Question: I have a custom UITableViewCell Card style dynamic height and it the spaces are constant through the app. I am using storyboard and I have UIToolbar underneath the UINavigationBar.

'''
- (NSInteger)numberOfSectionsInTableView:(UITableView *)tableView {
return 1;
}
- (NSInteger)tableView:(UITableView *)tableView numberOfRowsInSection:(NSInteger)section
{
if (!_listOfMessages) {
return 0;
}
else if (_unreadMessages && [self.segmentControl selectedSegmentIndex] == 0)
return _unreadMessages.count;
else
return _listOfMessages.count;
}
- (UITableViewCell *)tableView:(UITableView *)tableView cellForRowAtIndexPath:(NSIndexPath *)indexPath {
WCFeedItem *item;
if ([self.segmentControl selectedSegmentIndex] == 0) {
item = _unreadMessages[indexPath.row];
}
else {
item = _listOfMessages[indexPath.row];
}
RKCardInboxCell *cell = (RKCardInboxCell *)[tableView dequeueReusableCellWithIdentifier:@"RKCardInboxCell"];
// Configure the cell...
if (cell == nil) {
cell = [[RKCardInboxCell alloc] initWithStyle:UITableViewCellStyleDefault reuseIdentifier:@"RKCardInboxCell"];
}
else {
[[[cell.contentView viewWithTag:99] viewWithTag:97] removeFromSuperview];
cell.cardView.backgroundColor = [UIColor whiteColor];
}
[cell layoutSubviews];
[cell.profileImage setImageWithURLRequest:[[NSURLRequest alloc] initWithURL:[NSURL URLWithString:item.person.avatar_feed]] placeholderImage:[UIImage imageNamed:@"loading"] success:
^(NSURLRequest *request, NSHTTPURLResponse *response, UIImage *image) {
cell.profileImage.image = image;
} failure:^(NSURLRequest *request, NSHTTPURLResponse *response, NSError *error) {
}];
[cell setItem:item];
cell.titleLabel.lineBreakMode = NSLineBreakByWordWrapping;
cell.titleLabel.numberOfLines = 0;
CGRect expectedLabelSize = [item.summary boundingRectWithSize:CGSizeMake(268, MAXFLOAT)
options:NSStringDrawingUsesLineFragmentOrigin
attributes:@{NSFontAttributeName:cell.titleLabel.font}
context:nil];
// NSLog(@"size %@", NSStringFromCGSize(expectedLabelSize.size));
CGRect newFrame = cell.titleLabel.frame;
newFrame.size.height = expectedLabelSize.size.height;
cell.titleLabel.frame = newFrame;
cell.titleLabel.text = item.summary;
cell.nameLabel.text = item.person.name;
cell.descriptionLabel.text = item.messageTo;
[cell.timeButton setTitle:item.date forState:UIControlStateNormal];
if (item.isUnseen) {
cell.cardView.backgroundColor = [UIColor colorWithRed:0.94 green:0.97 blue:1 alpha:1];
UIView *circleView = [[UIView alloc] initWithFrame:CGRectMake(10,20,10,10)];
circleView.alpha = 0.5;
circleView.layer.cornerRadius = 5;
circleView.backgroundColor = [UIColor colorWithRed:0 green:0.2 blue:0.4 alpha:1.0];
circleView.tag = 97;
CGRect timeLabel = [[cell.contentView viewWithTag:99] viewWithTag:98].frame;
circleView.center = CGPointMake((timeLabel.origin.x + timeLabel.size.width) - circleView.frame.size.width, timeLabel.origin.y + timeLabel.size.height + circleView.frame.size.height);
[[cell.contentView viewWithTag:99] addSubview:circleView];
//[cell bringSubviewToFront:circleView];
}
cell.cardView.frame = CGRectMake(10, 5, 300, 160-8+expectedLabelSize.size.height-5);
return cell;
}
- (CGFloat)tableView:(UITableView *)tableView heightForRowAtIndexPath:(NSIndexPath *)indexPath
{
UIFont *font = [UIFont systemFontOfSize:13];
NSString *aboutText = [_listOfMessages[indexPath.row] summary];
// ios 7 only
CGRect boundingRect = [aboutText boundingRectWithSize:CGSizeMake(268, MAXFLOAT)
options:NSStringDrawingUsesLineFragmentOrigin
attributes:@{NSFontAttributeName:font}
context:nil];
CGSize boundingSize = boundingRect.size;
// end ios7 only
// [cardSizeArray addObject:[NSNumber numberWithInt:160-8+boundingSize.height]];
return (160-8+boundingSize.height);
}
'''
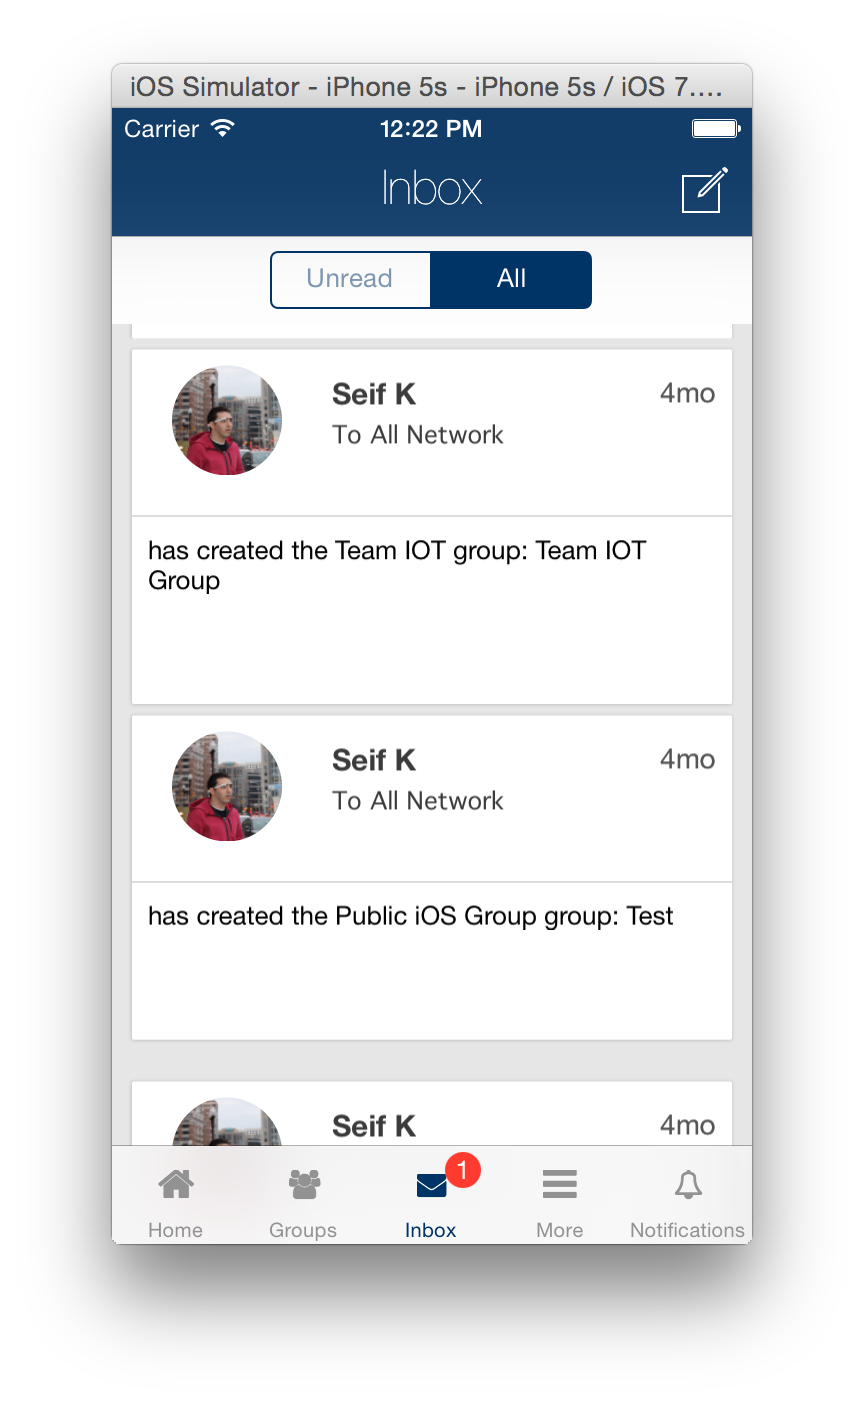
Answer: Is it because the 'cardView' is 300 points wide but 'heightForRowAtIndexPath' uses 268 points? It looks the row in question has text that would probably wrap to two lines at 268 but only one line at 300. Without seeing the layout code for 'RKCardInboxCell' it'll be hard to tell for sure.
As an aside, hardcoding widths like this will make it hard to support wider devices like the iPhone 6 and 6 Plus.